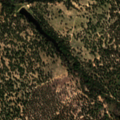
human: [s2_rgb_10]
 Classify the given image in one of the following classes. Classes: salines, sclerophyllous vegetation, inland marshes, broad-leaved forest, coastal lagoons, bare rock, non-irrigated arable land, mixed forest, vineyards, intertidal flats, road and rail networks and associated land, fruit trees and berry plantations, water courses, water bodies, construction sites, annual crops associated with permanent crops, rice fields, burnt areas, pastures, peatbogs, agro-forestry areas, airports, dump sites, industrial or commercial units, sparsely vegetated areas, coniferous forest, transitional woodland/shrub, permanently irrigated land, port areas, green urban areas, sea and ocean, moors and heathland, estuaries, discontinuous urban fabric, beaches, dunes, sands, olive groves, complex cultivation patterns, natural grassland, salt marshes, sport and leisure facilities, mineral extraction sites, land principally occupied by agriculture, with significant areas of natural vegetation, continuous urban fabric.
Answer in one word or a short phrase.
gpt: rice fields, agro-forestry areas, coniferous forest, mixed forest